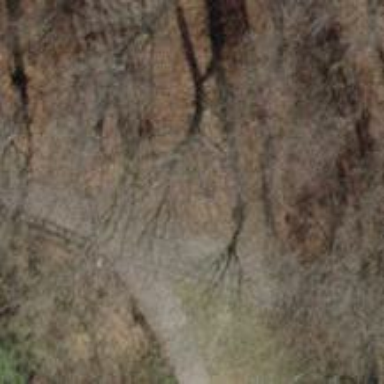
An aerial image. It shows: Track with fine gravel surface of grade2 quality.